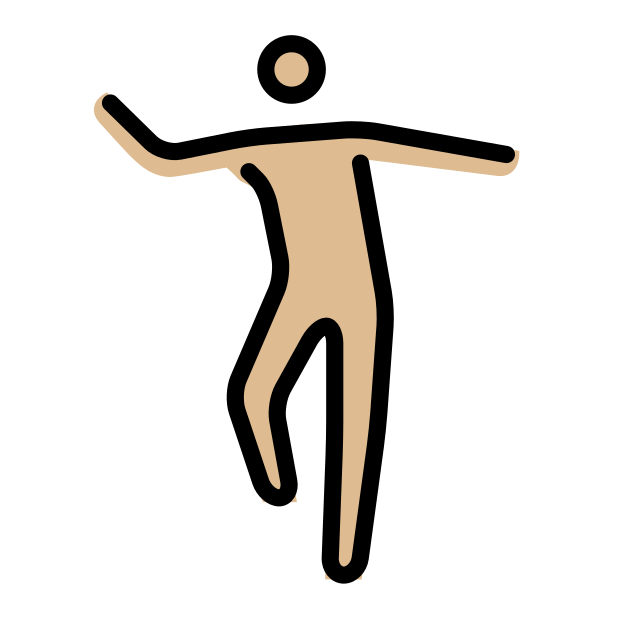
man dancing: medium-light skin tone